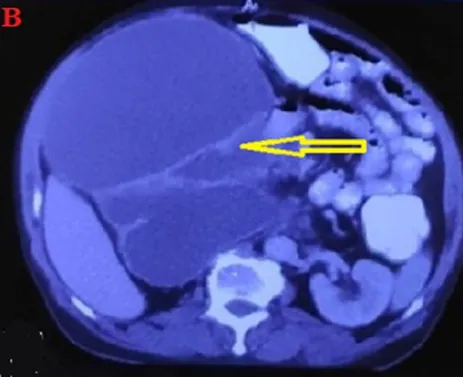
Computerised tomography (CT) scan showing right giant hydronephrosis (arrow).
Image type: radiology (ct)